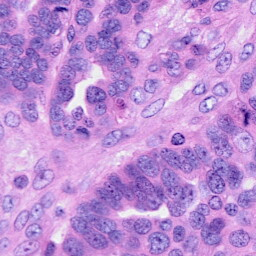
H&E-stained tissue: Ovarian